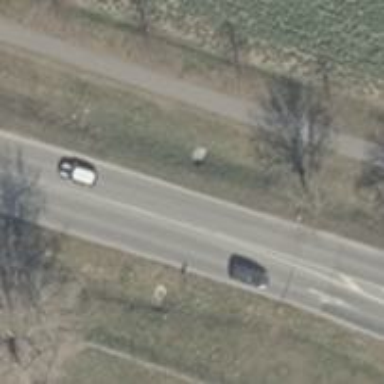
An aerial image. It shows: Secondary road with asphalt surface and lane markings.